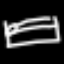
Label: bed